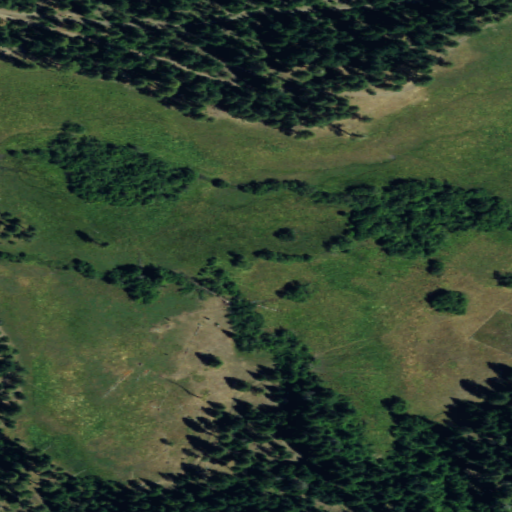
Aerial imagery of plain(s) in Washington named Jumpoff Meadows containing woody wetlands, herbaceous wetlands, evergreen forest, open development, shrub, and low intensity development